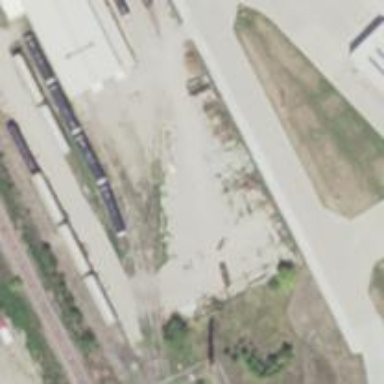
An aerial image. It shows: Railway yard used for servicing trains.